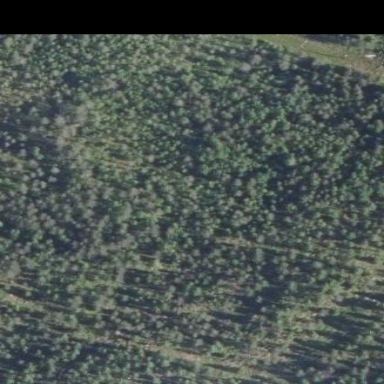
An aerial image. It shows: Woodland with needle-leaved trees.